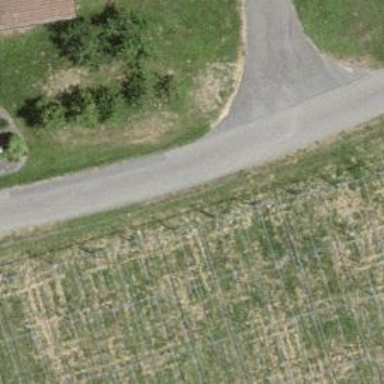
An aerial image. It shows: Unclassified road with paved surface.